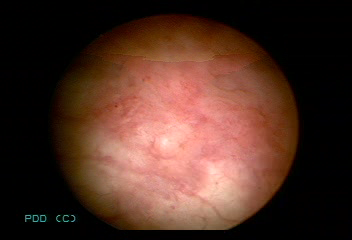
Modality: WLC
Class: Normal mucosa
Bladder cancer association: No